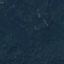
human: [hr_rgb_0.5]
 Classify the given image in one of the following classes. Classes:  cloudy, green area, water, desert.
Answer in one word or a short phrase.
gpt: green area